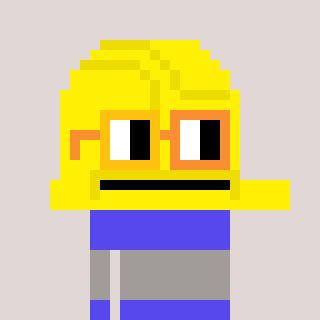
a pixel art character with square yellow and orange glasses, a construction helmet-shaped head and a computerblue-colored body on a warm background